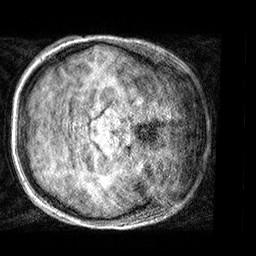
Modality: T1w
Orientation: axial
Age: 21
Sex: female
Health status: healthy
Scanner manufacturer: siemens
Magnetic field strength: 3 T
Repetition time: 2.3 s
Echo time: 0.00303 s